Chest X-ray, PA view. Patient: 47 years old, sex F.
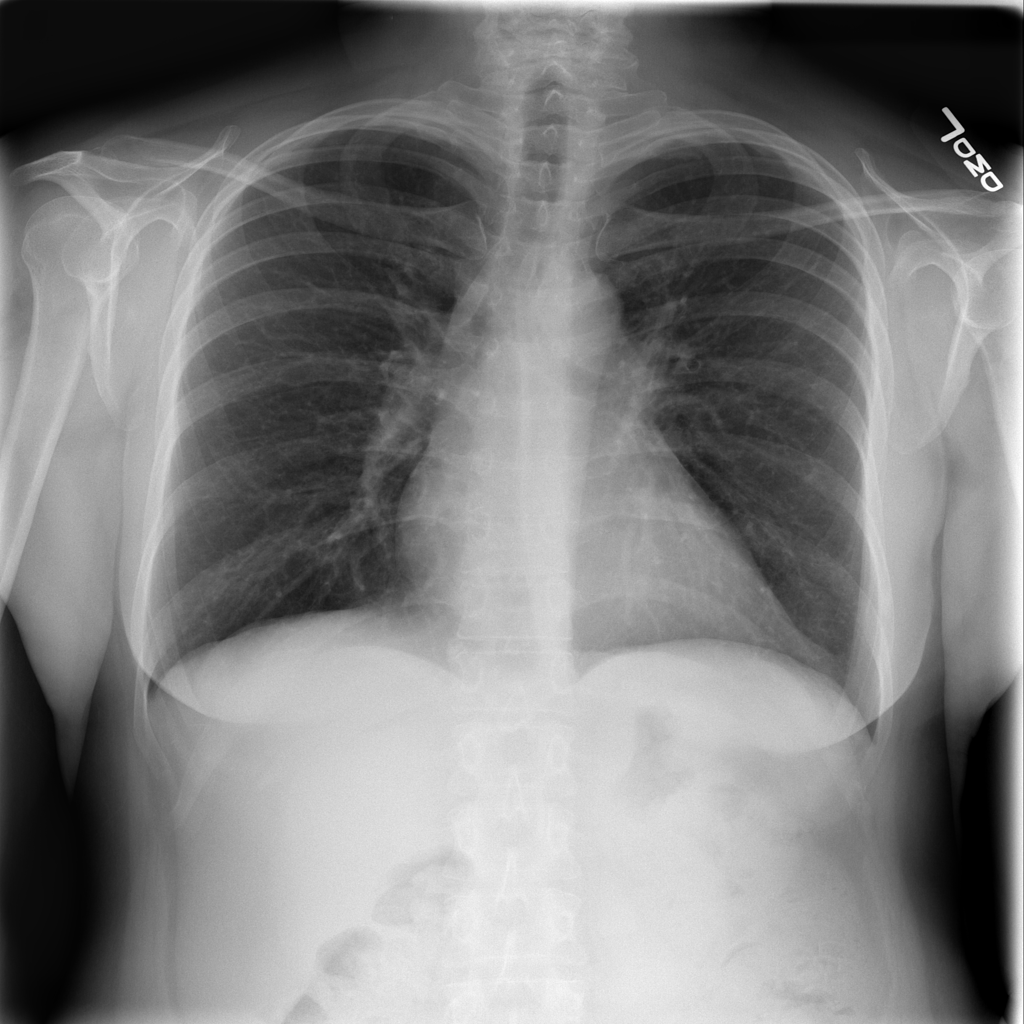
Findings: No Finding